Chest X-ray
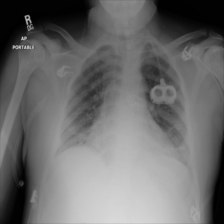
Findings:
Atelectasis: positive
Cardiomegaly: negative
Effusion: negative
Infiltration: negative
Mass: negative
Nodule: negative
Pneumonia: negative
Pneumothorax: negative
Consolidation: negative
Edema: positive
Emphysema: negative
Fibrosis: negative
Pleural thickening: negative
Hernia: negative